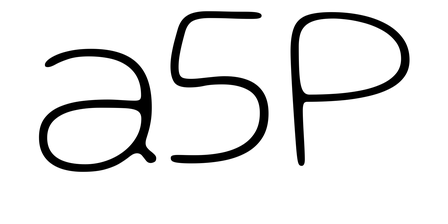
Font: Gluten_Thin